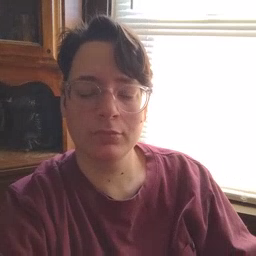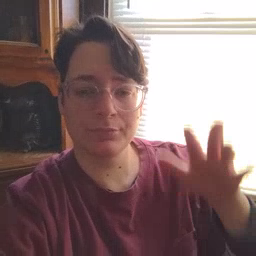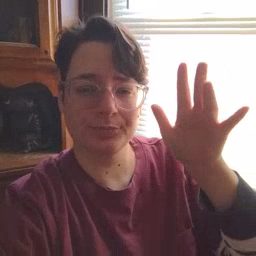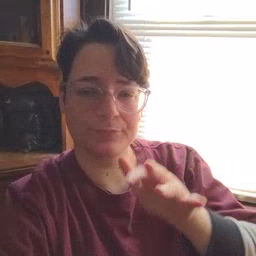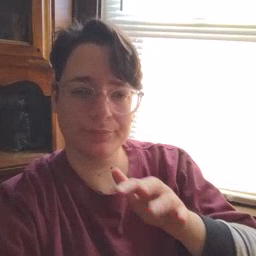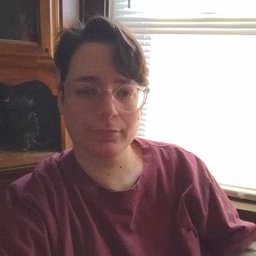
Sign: snow